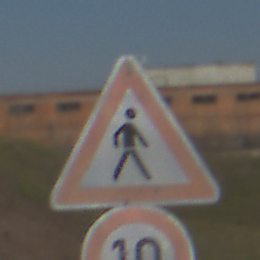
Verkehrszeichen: FussgaengerLinks
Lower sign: Geschwindigkeit10
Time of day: MorningAfternoon
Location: Outdoor (Nature)
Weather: PartlyCloudy
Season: NotSpecified
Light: Natural